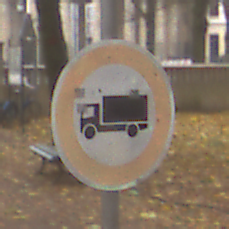
Verkehrszeichen: VerbotFuerKraftfahrzeugeUeberDreiKommaFuenfTonnen
Umgebung: Outdoor, Nature
Tageszeit: Midday
Wetter: Overcast
Licht: Natural
Jahreszeit: NotSpecified
Kontrast: LowContrast